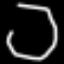
Label: octagon